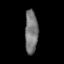
Tissue: prostate
Cell type: T cells
Senescence score: 0.3515
Nuclear area (px): 550
Mean DAPI intensity: 120.28